Question: My Firefox (8.0.1) and Firebug (1.8.4) are displaying old log everytime I visit website?

Any help? Any suggestions? Or maybe you could tell me where I set it so it is displayed on every page?
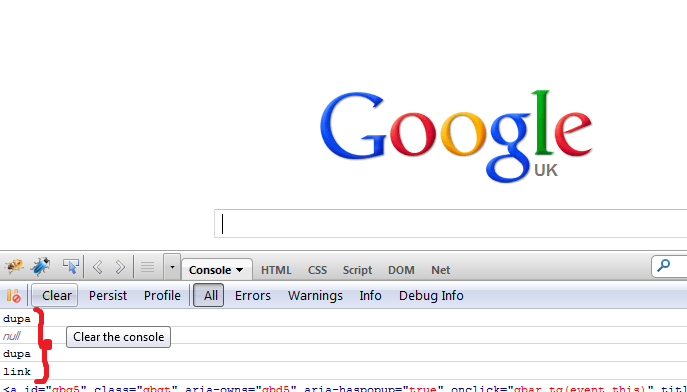
Answer: IT mantra: reboot / reinstall.